Aerial crown-view tile of a tropical tree (Barro Colorado Island, Panama), acquired 20250818:
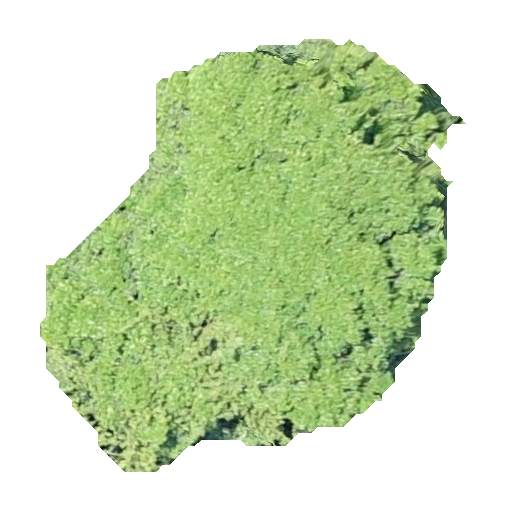
Species: Prioria copaifera
GBIF accepted scientific name: Prioria copaifera
Crown area: 179.582 m²